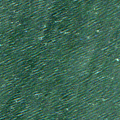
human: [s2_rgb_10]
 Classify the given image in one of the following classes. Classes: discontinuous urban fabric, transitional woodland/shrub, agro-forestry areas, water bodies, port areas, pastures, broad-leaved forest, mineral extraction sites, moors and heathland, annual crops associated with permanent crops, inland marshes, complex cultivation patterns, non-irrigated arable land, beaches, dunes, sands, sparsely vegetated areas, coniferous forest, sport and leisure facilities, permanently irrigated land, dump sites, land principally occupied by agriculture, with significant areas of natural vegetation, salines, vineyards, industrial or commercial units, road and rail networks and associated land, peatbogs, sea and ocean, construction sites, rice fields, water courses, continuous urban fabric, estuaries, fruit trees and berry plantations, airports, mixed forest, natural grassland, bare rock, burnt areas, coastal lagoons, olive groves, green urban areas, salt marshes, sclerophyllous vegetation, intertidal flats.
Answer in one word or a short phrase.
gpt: sea and ocean